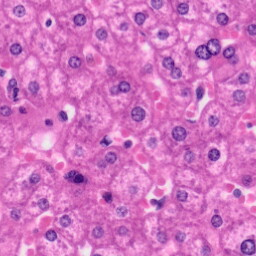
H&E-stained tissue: Liver